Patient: sex M, age 61
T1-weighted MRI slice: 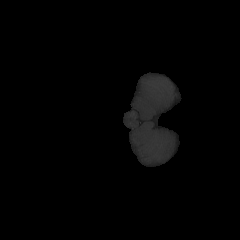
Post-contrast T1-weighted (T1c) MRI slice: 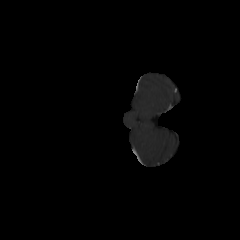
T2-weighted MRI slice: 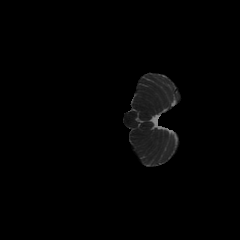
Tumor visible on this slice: no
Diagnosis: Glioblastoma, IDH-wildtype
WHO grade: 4